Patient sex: M
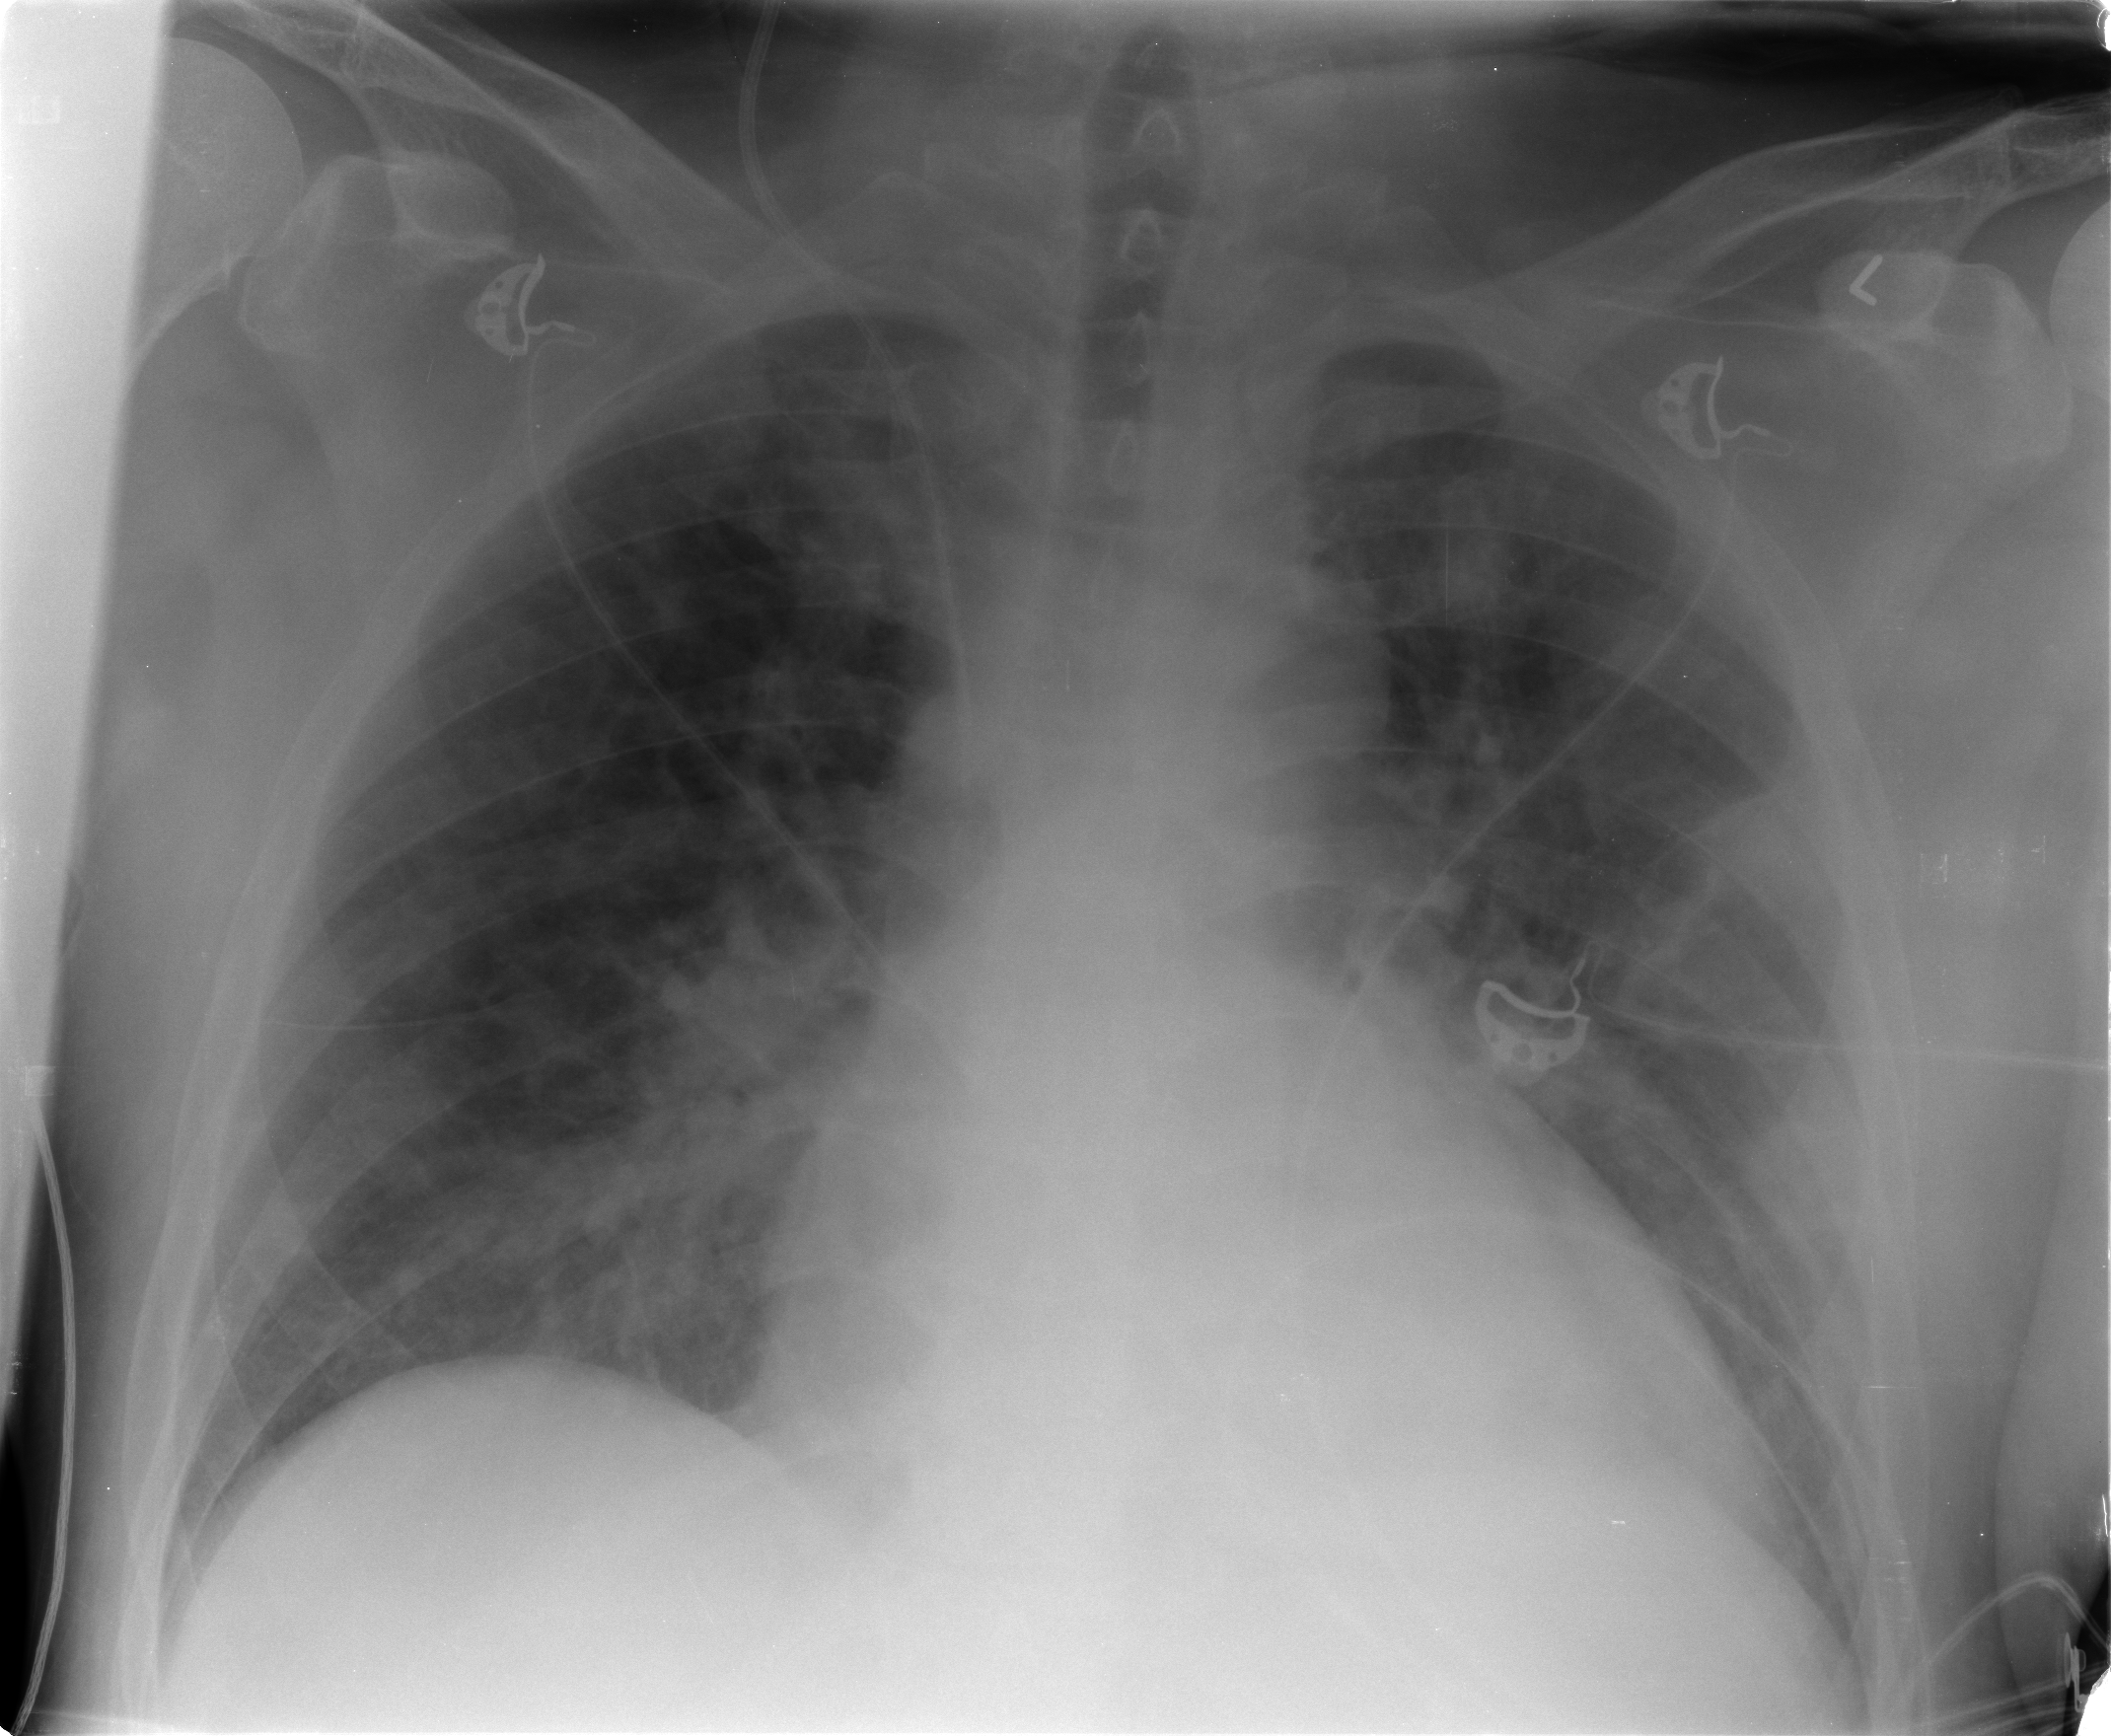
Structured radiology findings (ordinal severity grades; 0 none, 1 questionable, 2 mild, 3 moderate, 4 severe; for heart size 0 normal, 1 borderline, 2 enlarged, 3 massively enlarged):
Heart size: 2
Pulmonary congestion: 3
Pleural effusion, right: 0
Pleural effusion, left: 0
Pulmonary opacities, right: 2
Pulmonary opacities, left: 2
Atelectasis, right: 2
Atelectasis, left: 2